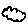
Label: cloud